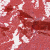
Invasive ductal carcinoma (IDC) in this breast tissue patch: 0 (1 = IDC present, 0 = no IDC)